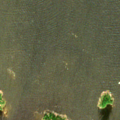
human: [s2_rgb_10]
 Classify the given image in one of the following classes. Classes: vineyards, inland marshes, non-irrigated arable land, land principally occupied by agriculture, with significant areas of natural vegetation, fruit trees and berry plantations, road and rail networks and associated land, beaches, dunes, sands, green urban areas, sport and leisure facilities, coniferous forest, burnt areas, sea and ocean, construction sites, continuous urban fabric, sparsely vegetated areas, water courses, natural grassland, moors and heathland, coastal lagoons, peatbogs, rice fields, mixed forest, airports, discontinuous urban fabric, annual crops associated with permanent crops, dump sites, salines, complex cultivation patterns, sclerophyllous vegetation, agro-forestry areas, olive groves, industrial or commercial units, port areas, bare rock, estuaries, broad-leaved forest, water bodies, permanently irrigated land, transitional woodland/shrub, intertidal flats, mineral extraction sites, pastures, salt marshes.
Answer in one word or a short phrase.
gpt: coniferous forest, sea and ocean